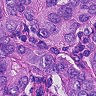
Metastatic tissue present: yes